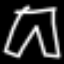
Label: pants